Current action and preconditions to check: trajectory_clear

Your task: For each precondition in the list above, predict whether it will hold at this action.

Consider the current scene as observed from the mobile robot's camera, and analyze the predicted future states of all dynamic agents (e.g., people, animals, vehicles, or any moving entities) within the NEXT SECOND.

IMPORTANT: Only answer "very likely" if you are absolutely certain—based on strong, clear evidence—that a dynamic agent will violate the precondition in the predicted future state. Do NOT answer "very likely" for unlikely, ambiguous, or low-probability risks.

Ask yourself for each precondition: Is there a high probability, with clear and convincing evidence, that the predicted future states of any dynamic agent will interfere with the predicted future state of the currently executing action within the NEXT SECOND, causing that precondition to fail?

Assess the risk level based on these predictions. Use "likely" or "very likely" if motions create a clear risk of interference.

Use "neutral" or "improbable" if agents are nearby but their predicted paths are clearly diverging or non-conflicting.

Failure Risk Categories: "very improbable", "improbable", "neutral", "likely", "very likely"

Answer Format: Output ONLY the probability_of_failure value from these categories: "very improbable", "improbable", "neutral", "likely", "very likely"

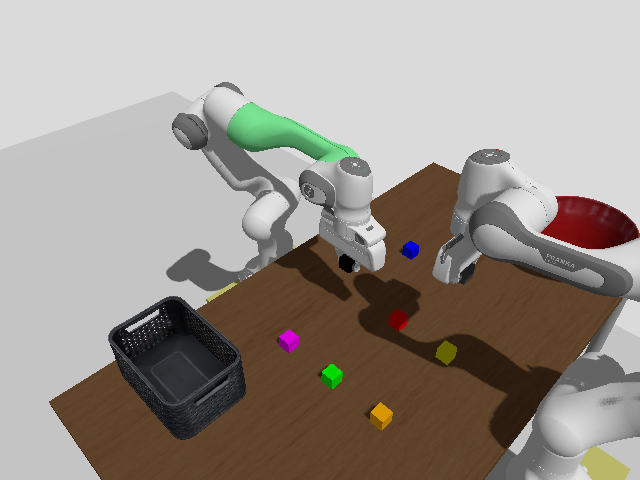

Answer: improbable